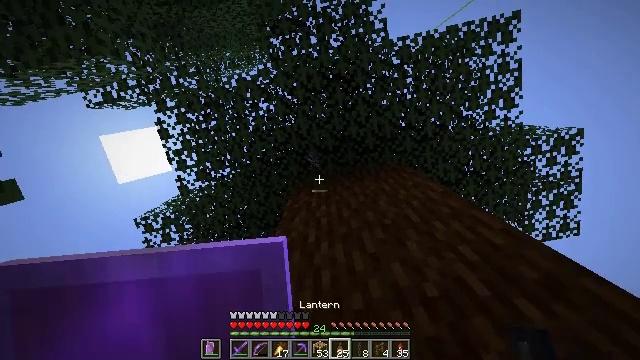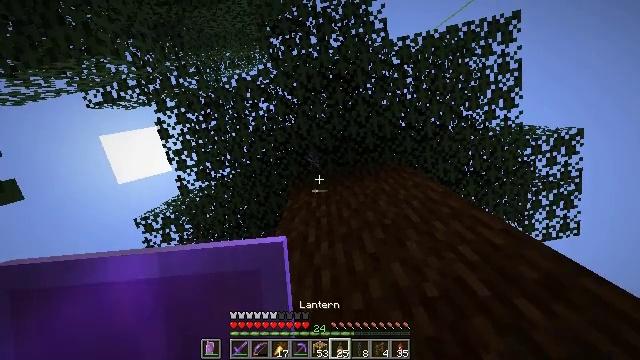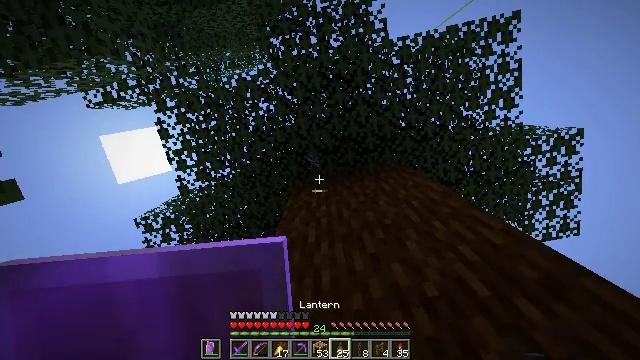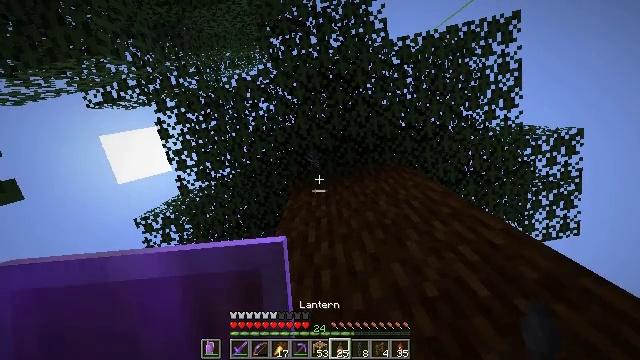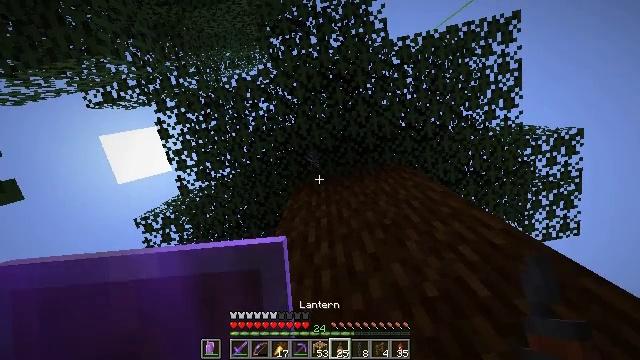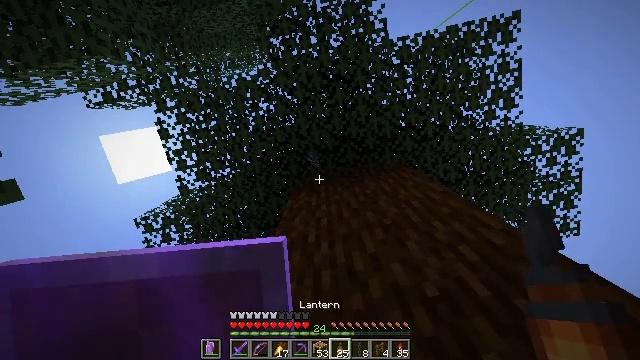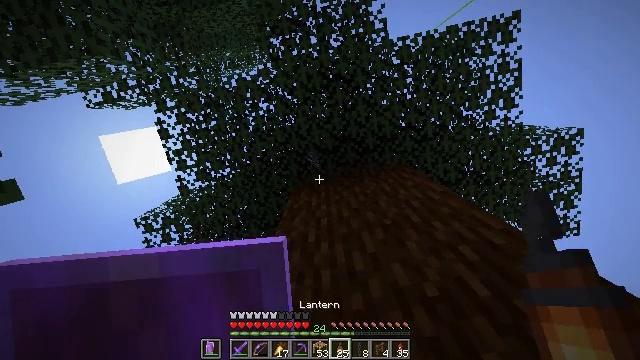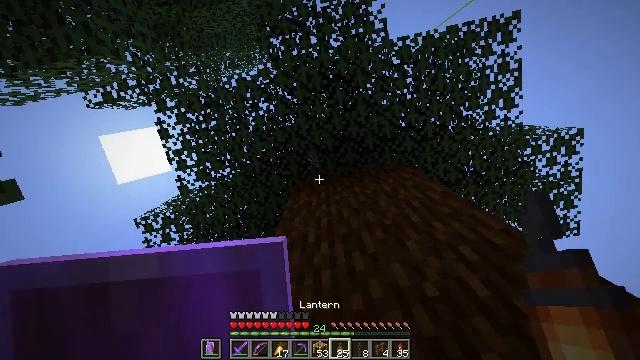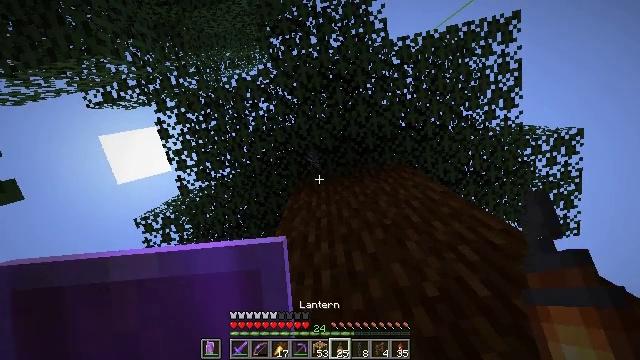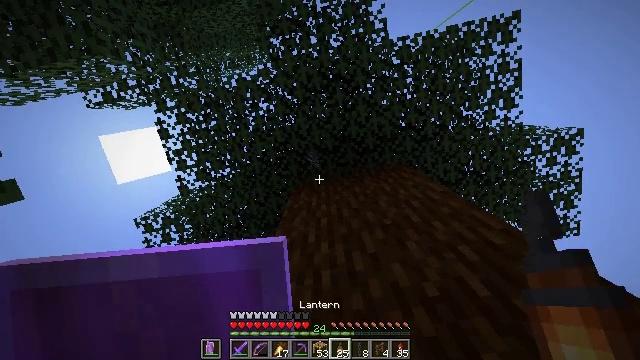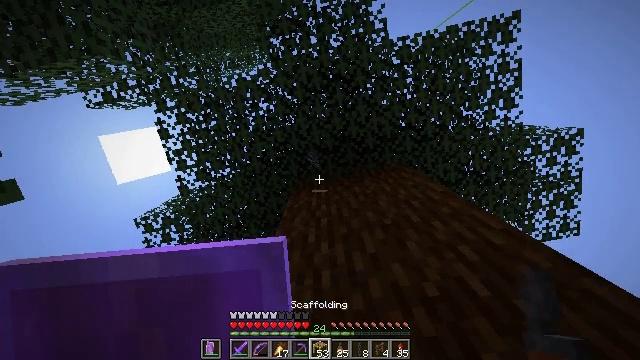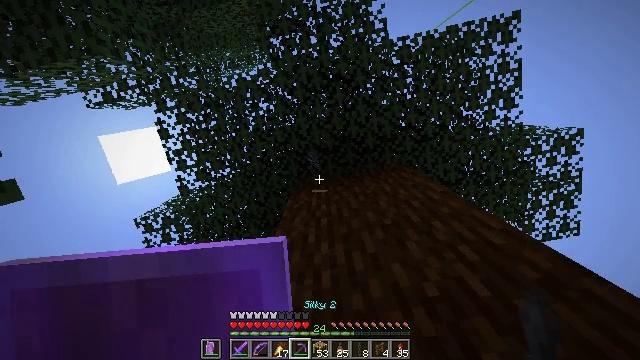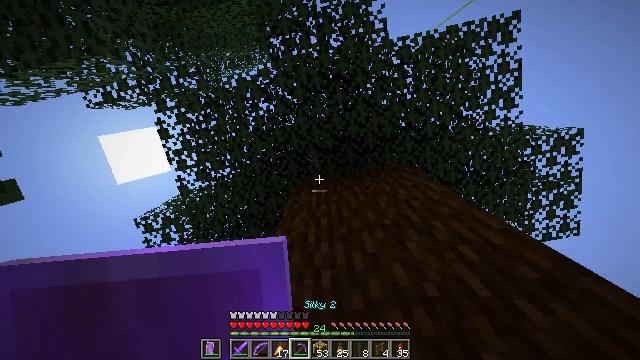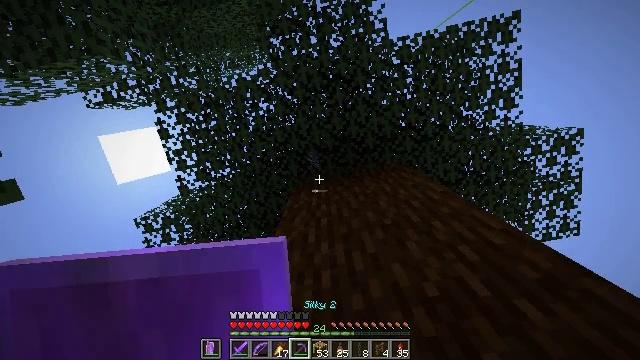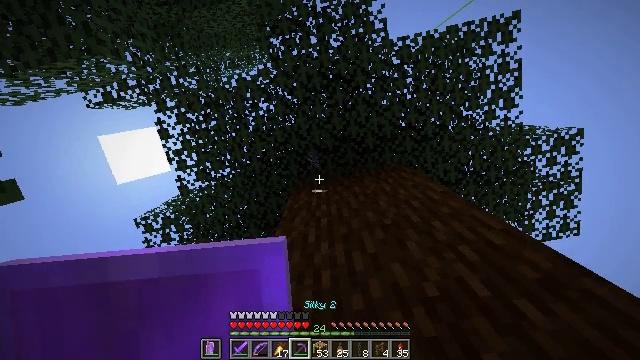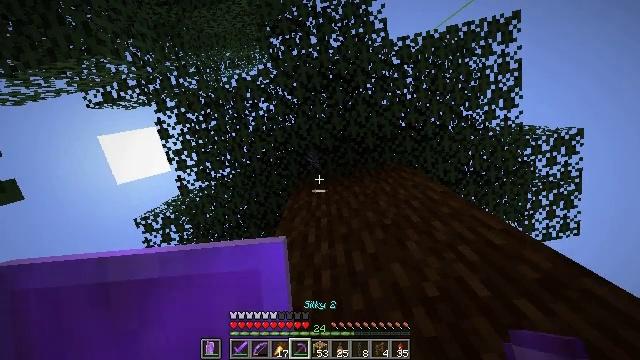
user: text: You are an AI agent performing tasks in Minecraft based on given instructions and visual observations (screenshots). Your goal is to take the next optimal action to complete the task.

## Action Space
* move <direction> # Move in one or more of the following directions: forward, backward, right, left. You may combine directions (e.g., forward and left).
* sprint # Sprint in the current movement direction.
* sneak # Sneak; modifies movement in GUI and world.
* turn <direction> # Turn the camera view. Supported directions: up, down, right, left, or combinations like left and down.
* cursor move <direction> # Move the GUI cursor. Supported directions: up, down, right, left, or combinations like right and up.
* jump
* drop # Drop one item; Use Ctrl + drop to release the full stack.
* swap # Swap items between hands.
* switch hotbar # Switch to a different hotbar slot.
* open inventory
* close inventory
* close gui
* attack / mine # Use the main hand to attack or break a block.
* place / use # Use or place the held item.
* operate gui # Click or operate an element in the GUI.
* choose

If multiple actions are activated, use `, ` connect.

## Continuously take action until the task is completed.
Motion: motion action
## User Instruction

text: Collect the chain into your inventory.
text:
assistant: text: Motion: no_op
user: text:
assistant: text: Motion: no_op
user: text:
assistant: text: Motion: no_op
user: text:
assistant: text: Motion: no_op
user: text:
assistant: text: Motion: no_op
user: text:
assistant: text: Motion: no_op
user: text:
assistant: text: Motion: no_op
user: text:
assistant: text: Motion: no_op
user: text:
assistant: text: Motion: no_op
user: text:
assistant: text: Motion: no_op
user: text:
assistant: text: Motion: no_op
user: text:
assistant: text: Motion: no_op
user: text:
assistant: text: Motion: no_op
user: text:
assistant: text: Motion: no_op
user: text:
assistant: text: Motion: no_op
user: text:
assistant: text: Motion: no_op
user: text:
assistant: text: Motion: no_op
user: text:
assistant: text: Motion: no_op
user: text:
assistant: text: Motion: no_op
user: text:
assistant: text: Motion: no_op
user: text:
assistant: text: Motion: no_op
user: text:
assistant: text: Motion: no_op
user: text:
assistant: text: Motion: no_op
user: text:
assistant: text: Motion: no_op
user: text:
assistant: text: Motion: no_op
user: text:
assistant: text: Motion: no_op
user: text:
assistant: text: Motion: no_op
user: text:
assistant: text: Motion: no_op
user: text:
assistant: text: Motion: no_op
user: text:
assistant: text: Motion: no_op